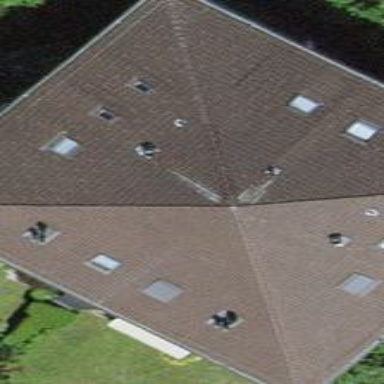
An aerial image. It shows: Residential building with pyramidal roof shape.